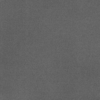
Label: dusty